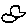
Label: bird